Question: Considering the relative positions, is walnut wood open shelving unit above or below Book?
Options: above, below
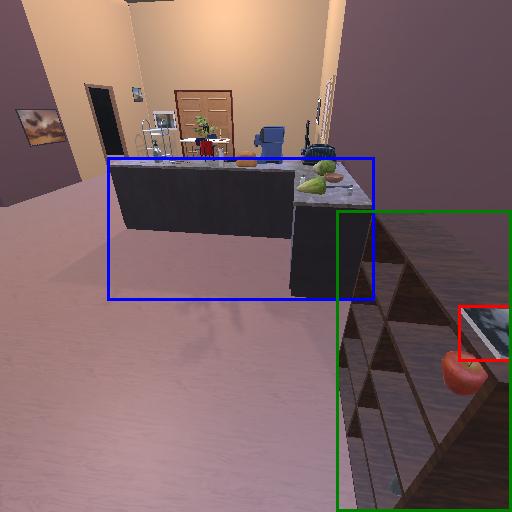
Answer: above